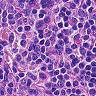
Metastatic tissue present: no